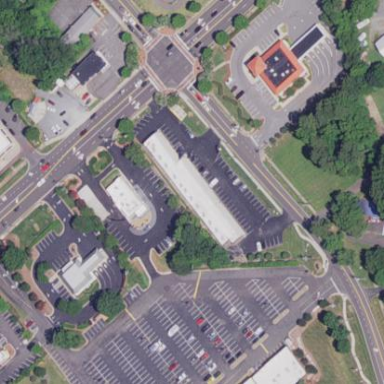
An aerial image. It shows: Commercial building.